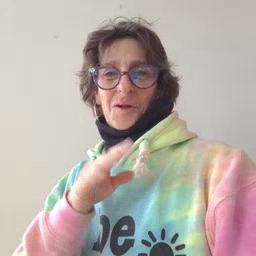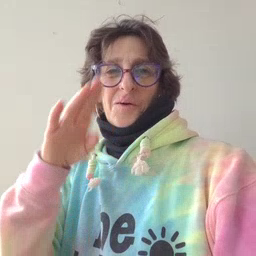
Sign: open